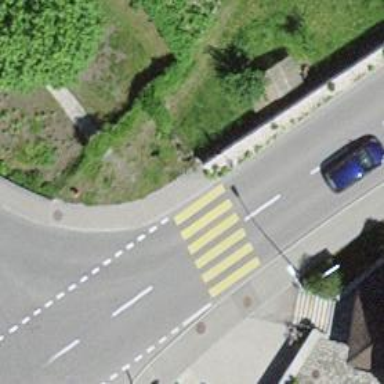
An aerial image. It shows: Kerb serving as barrier.